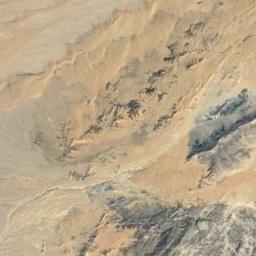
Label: desert